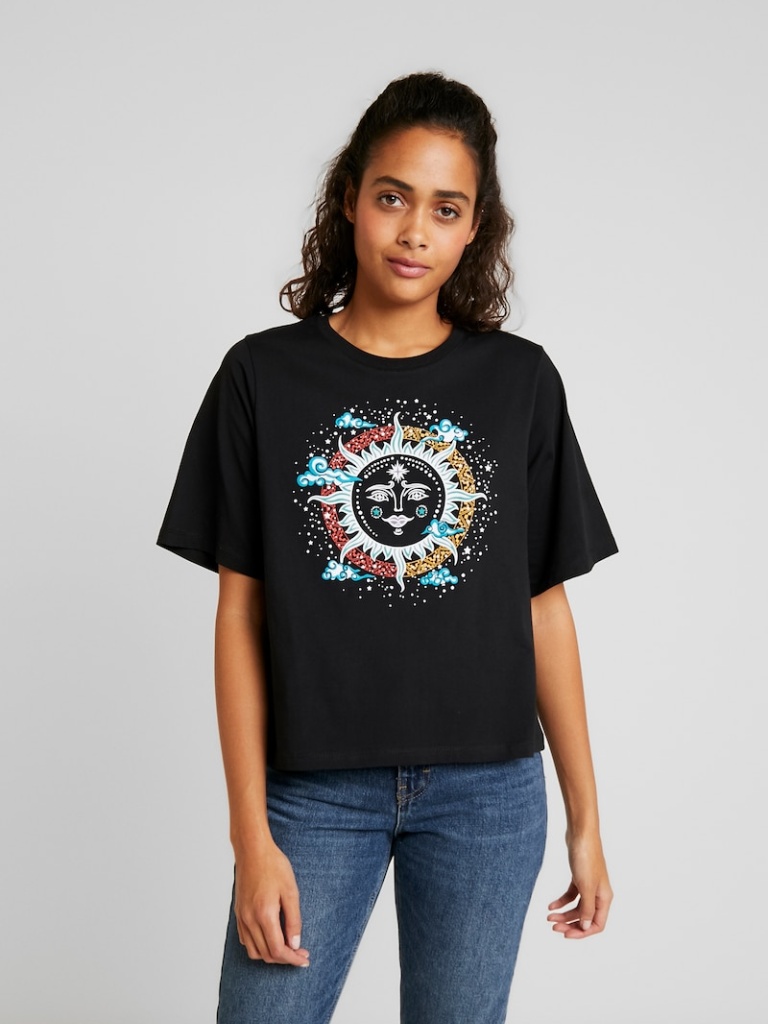
cotton relaxed short sleeve hip length Untucked crew t-shirt